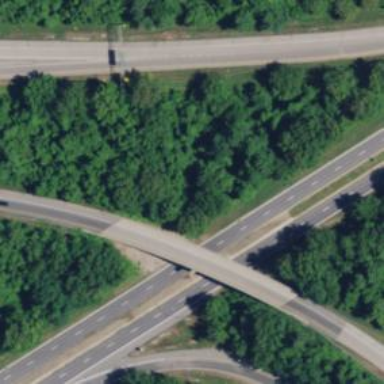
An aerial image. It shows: Motorway link bridge.